【题型】选择题　【知识点】立体几何　【难度】easy
如图，在正四棱锥$P-ABCD$中，$PA=4$，$AB=2\sqrt{2}$．从$A$拉一条细绳绕过侧棱$PB$，$PC$，$PD$回到$A$点，则细绳的最短长度为（\quad）

\noindent A. $2\sqrt{2}+2\sqrt{7}$\qquad B. $2\sqrt{7}+2$\qquad C. $3\sqrt{7}$\qquad D. $8\sqrt{2}$
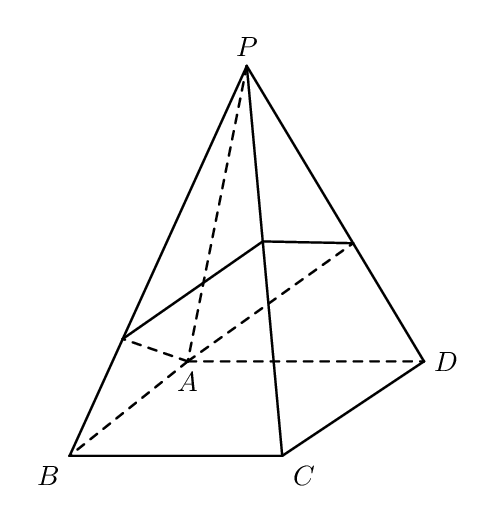
【解答】
\vspace{1em}
\noindent \textbf{【答案】} C

\noindent \textbf{【分析】} 将侧面$PAB$，侧面$PBC$，侧面$PCD$，侧面$PDA$展开到一个平面$PAA'$内，求解三角形$PAA'$，即可求解.

\noindent \textbf{【详解】} 如图，将侧面$PAB$，侧面$PBC$，侧面$PCD$，侧面$PDA$展开到一个平面内．
由题意可知$PA=PB=PC=PD=PA'=4$，$AB=BC=CD=DA'=2\sqrt{2}$，
设$\angle APB=\angle BPC=\angle CPD=\angle DPA'=\theta$，则

$\cos\theta=\dfrac{16+16-8}{2\times4\times4}=\dfrac{3}{4}$，

所以$\cos2\theta=2\cos^2\theta-1=\dfrac{1}{8}$，所以$\cos4\theta=2\cos^22\theta-1=-\dfrac{31}{32}$．

由余弦定理可得$A'A^2=4^2+4^2-2\times4\times4\times\left(-\dfrac{31}{32}\right)=63$，

则$A'A=3\sqrt{7}$，即细绳的最短长度为$3\sqrt{7}$．

\noindent 故选：C.

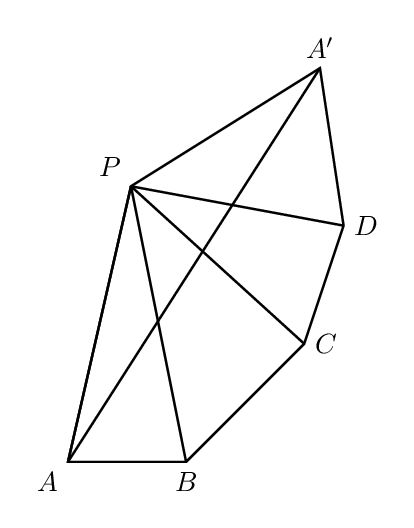